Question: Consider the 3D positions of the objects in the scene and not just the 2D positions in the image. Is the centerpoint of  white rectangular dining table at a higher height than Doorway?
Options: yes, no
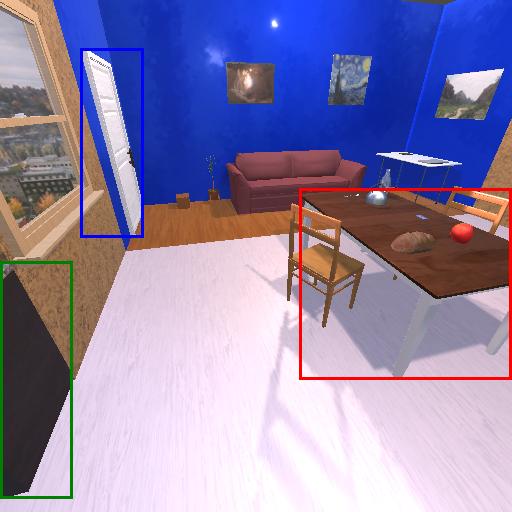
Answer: yes